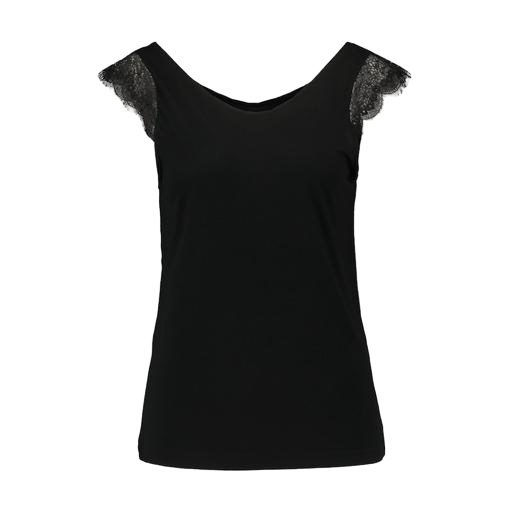
black lace-sleeve v-neck top only macy, short-sleeve top only macy, sleeveless top lace, white background